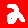
Digit: 2